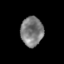
Tissue: skin
Cell type: Epithelial cells
Senescence score: 0.1891
Nuclear area (px): 645
Mean DAPI intensity: 124.704